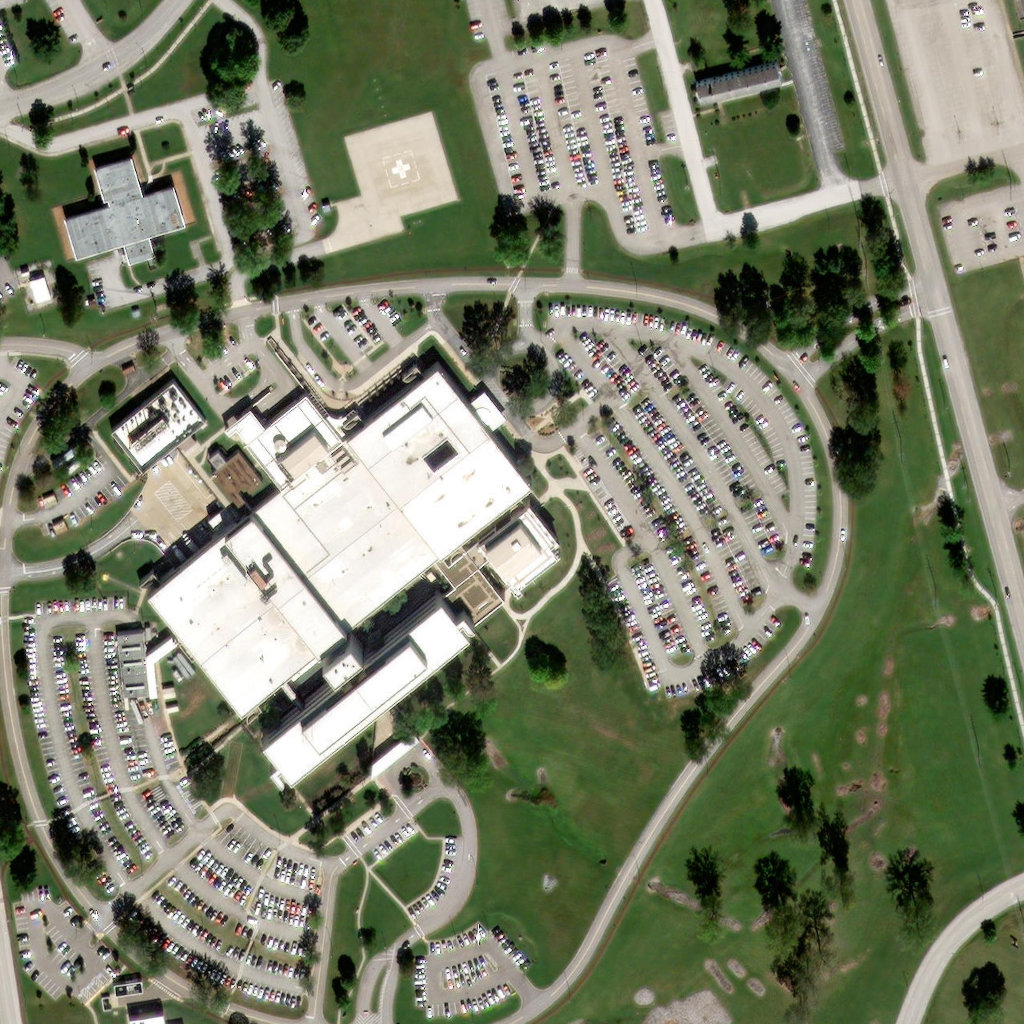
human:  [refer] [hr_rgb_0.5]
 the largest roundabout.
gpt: <box>[[46, 32, 55, 41, 0]]</box>

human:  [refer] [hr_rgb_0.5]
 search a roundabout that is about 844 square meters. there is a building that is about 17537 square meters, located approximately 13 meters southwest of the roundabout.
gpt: <box>[[46, 32, 55, 41, 0]]</box>

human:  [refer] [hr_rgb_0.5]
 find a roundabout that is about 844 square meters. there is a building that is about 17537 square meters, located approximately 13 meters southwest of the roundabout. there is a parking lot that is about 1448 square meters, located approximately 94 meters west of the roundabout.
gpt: <box>[[46, 32, 55, 41, 0]]</box>

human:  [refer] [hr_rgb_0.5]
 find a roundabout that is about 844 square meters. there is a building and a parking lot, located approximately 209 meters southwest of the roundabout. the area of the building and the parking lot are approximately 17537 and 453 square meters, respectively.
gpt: <box>[[46, 32, 55, 41, 0]]</box>

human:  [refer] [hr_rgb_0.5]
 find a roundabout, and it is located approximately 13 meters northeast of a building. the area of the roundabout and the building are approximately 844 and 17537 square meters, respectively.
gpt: <box>[[46, 32, 55, 41, 0]]</box>